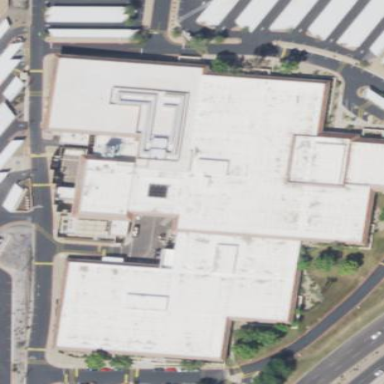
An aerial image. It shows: Building.